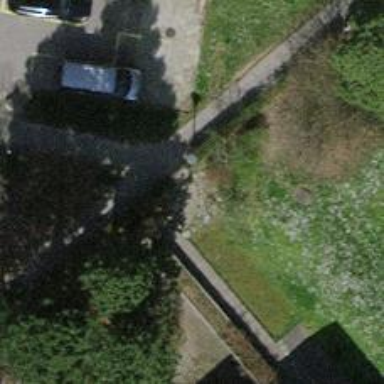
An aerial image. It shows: Footway surfaced with paving stones.